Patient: sex M, age 52
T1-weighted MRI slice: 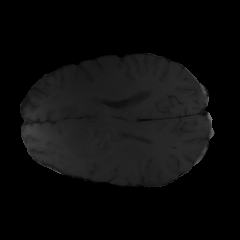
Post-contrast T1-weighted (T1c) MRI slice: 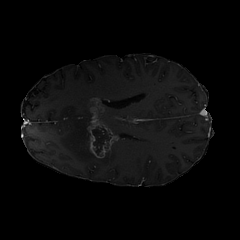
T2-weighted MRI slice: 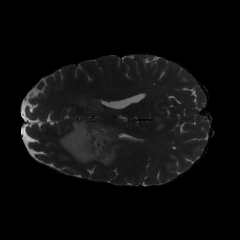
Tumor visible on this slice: yes
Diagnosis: Glioblastoma, IDH-wildtype
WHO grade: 4